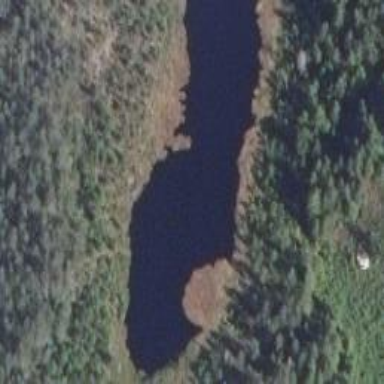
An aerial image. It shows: Beautiful lake surrounded by nature.